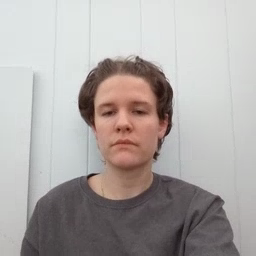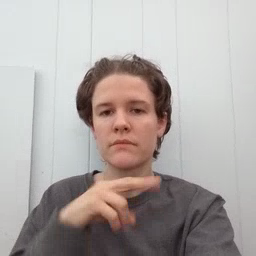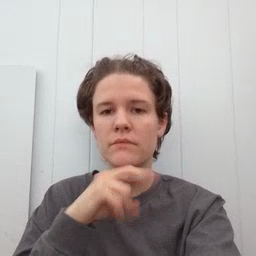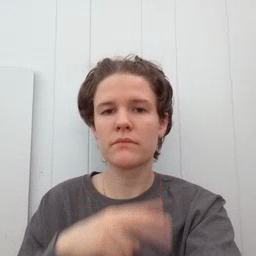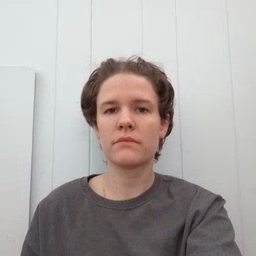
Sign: frog